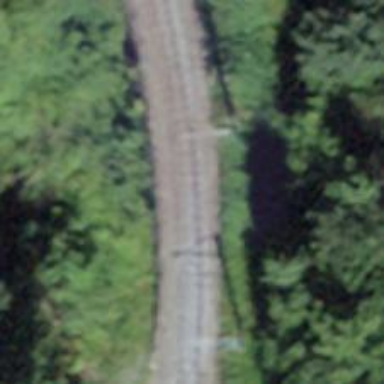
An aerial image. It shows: Narrow-gauge railway track with one electrified contact line.